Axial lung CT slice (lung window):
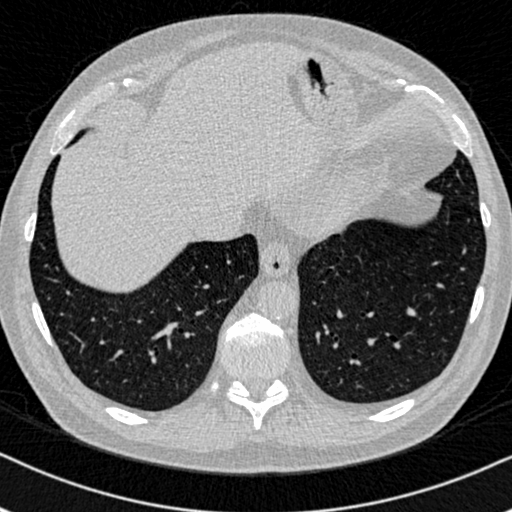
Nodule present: no